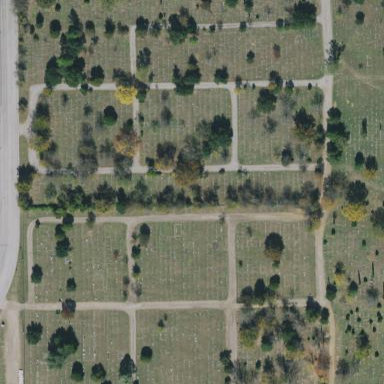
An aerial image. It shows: Cemetery.